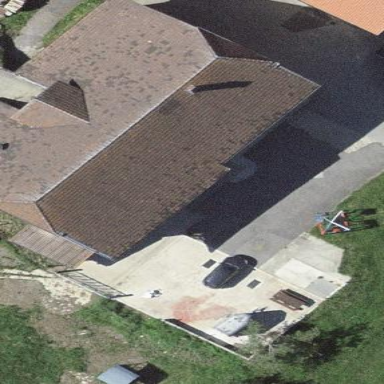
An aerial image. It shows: Farm building with gabled roof.